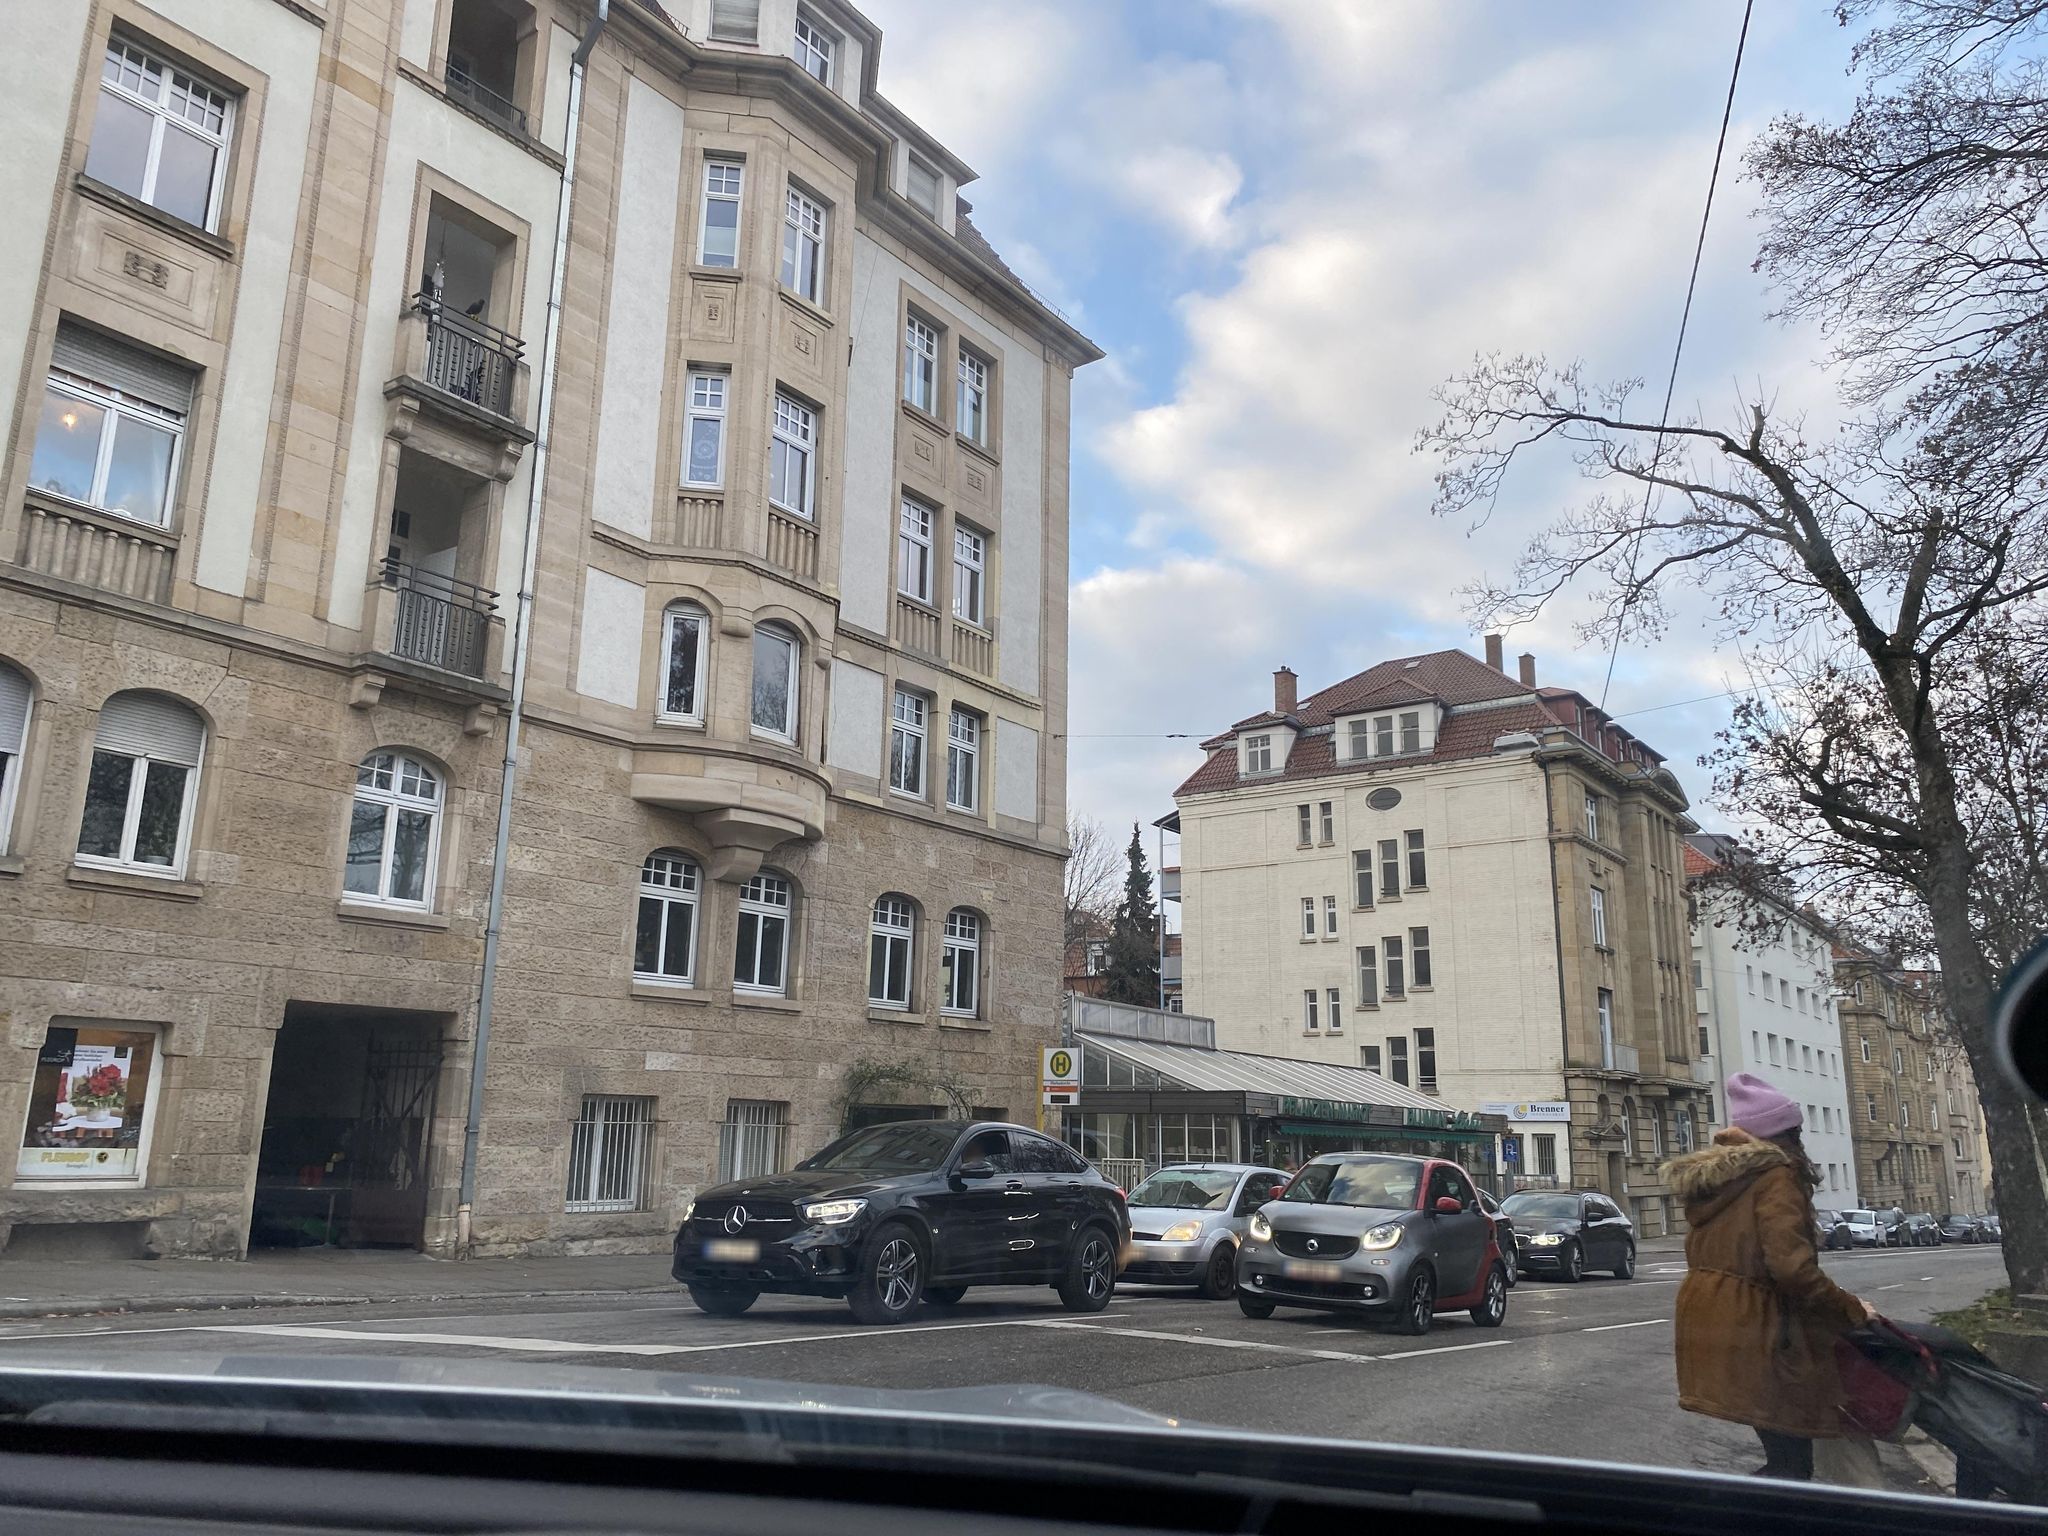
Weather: snowy
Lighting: day
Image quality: good
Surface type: driving surface
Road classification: footway
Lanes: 3
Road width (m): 10.7
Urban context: urban centre
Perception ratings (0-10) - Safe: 6.29, Lively: 9.05, Beautiful: 8.11, Boring: 5.71, Depressing: 2.57, Wealthy: 9.24